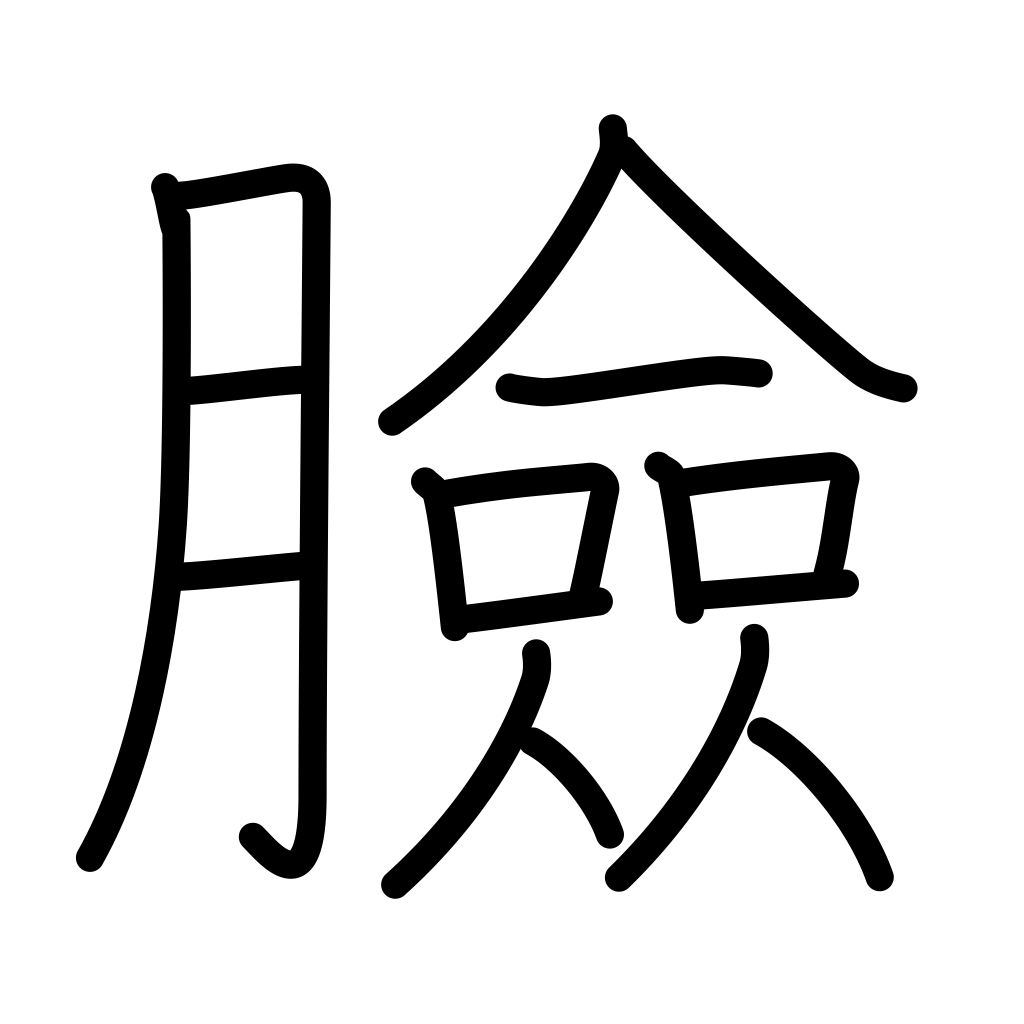
Meaning: area between eye and cheek, face